Current action and preconditions to check: path_clear

Your task: For each precondition in the list above, predict whether it will hold at this action.

Consider the current scene as observed from the mobile robot's camera, and analyze the predicted future states of all dynamic agents (e.g., people, animals, vehicles, or any moving entities) within the NEXT SECOND.

IMPORTANT: Only answer "very likely" if you are absolutely certain—based on strong, clear evidence—that a dynamic agent will violate the precondition in the predicted future state. Do NOT answer "very likely" for unlikely, ambiguous, or low-probability risks.

Ask yourself for each precondition: Is there a high probability, with clear and convincing evidence, that the predicted future states of any dynamic agent will interfere with the predicted future state of the currently executing action within the NEXT SECOND, causing that precondition to fail?

Assess the risk level based on these predictions. Use "likely" or "very likely" if motions create a clear risk of interference.

Use "neutral" or "improbable" if agents are nearby but their predicted paths are clearly diverging or non-conflicting.

Failure Risk Categories: "very improbable", "improbable", "neutral", "likely", "very likely"

Answer Format: Output ONLY the probability_of_failure value from these categories: "very improbable", "improbable", "neutral", "likely", "very likely"

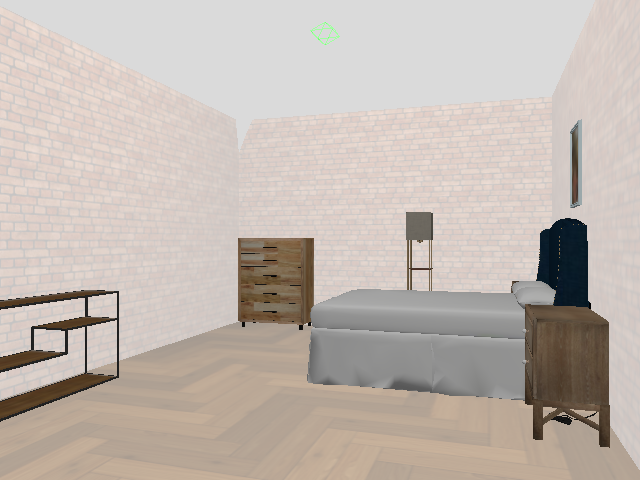

Answer: very improbable